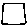
Label: square